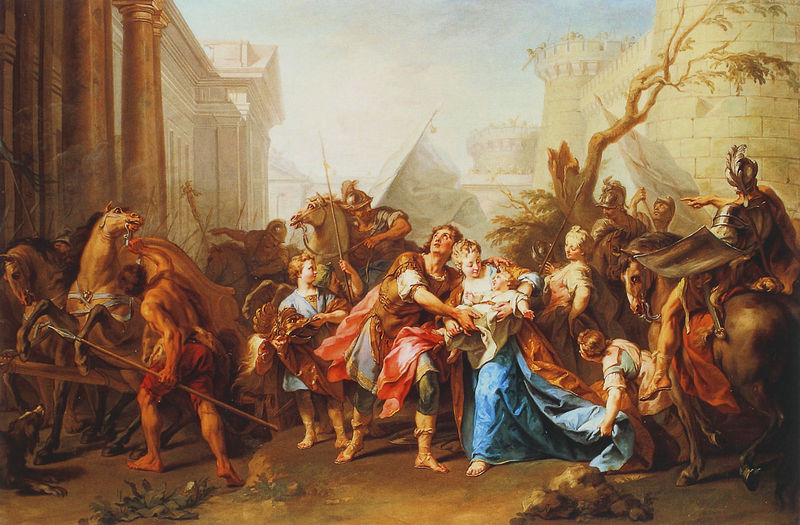
Titel: Der Abschied des Hektor von Andromache
Künstler: Jean Restout
Institution: Privatsammlung
Schlagwörter: baum, blau, gemälde, kampf, frauen, menschen, stadt, frau, kleid, säule, säulen, zeichnung, architektur, halten, gold, kind, mutter, paar, tochter, kinder, pferd, pferde, reiter, schleppe, fahne, mauer, baby, wagen, romantik, angst, krieg, lanze, soldaten, flucht, burg, palast, uniform, helm, ritter, rüstung, bedrohung, portikus, stadtmauer, tempel, speere, streitwagen, vertreibung, sohn, aufbäumen, kanpf, aeneas, schläppe